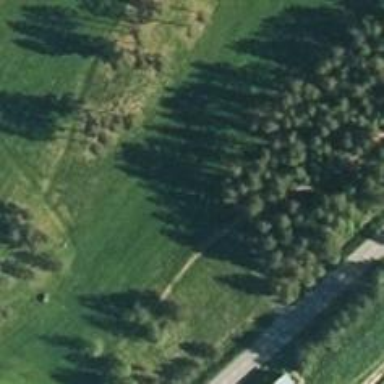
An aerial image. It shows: Path for both road and golf.